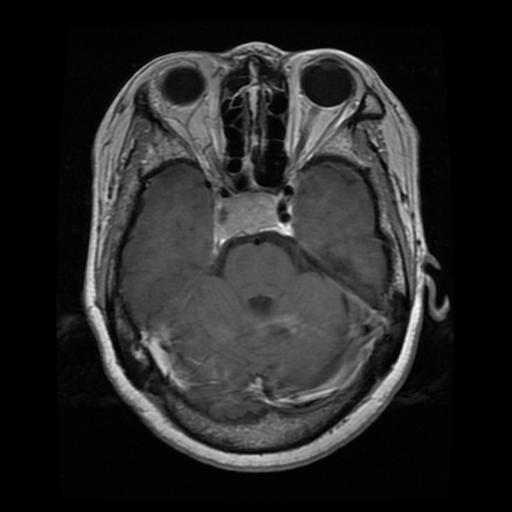
Label: pituitary